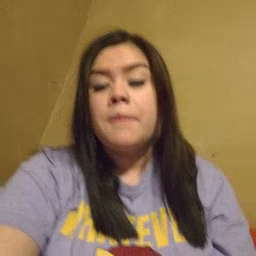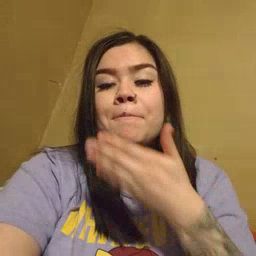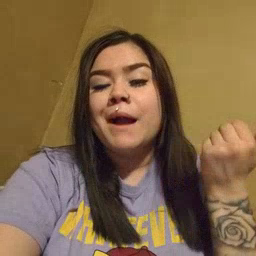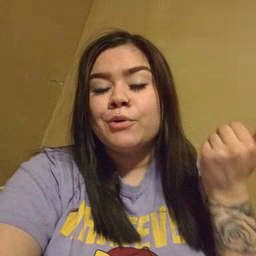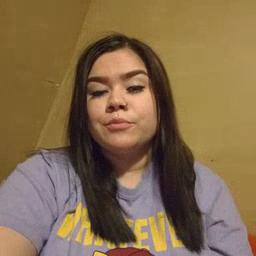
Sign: better